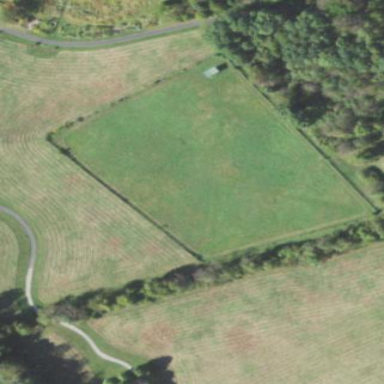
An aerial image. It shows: Fence enclosing farmyard.